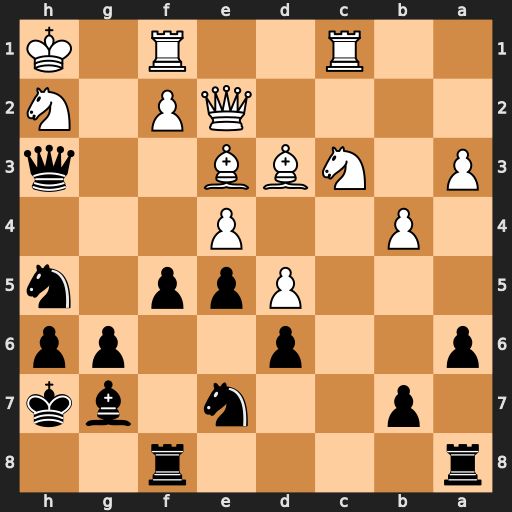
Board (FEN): r4r2/1p2n1bk/p2p2pp/3Ppp1n/1P2P3/P1NBB2q/4QP1N/2R2R1K
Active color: b
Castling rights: -
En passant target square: -
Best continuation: f4 Qg4 Qxg4 Nxg4 fxe3